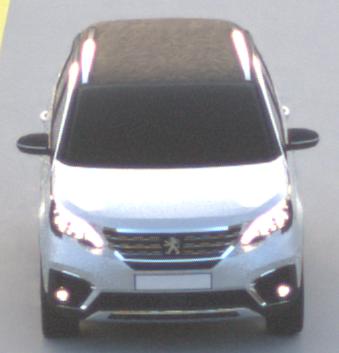
Make: Peugeot
Model: 5008 1.2 PureTech 130 Active
Detailed model: 5008 (II) (03/17 - 09/20)
Model produced from: 2017/03
Model produced until: 2018/07
Doors: 5
Color: white
Road condition: dry road
Daytime: sunrise or sunset
Contrast: low contrast